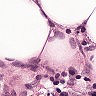
Metastatic tissue present: no